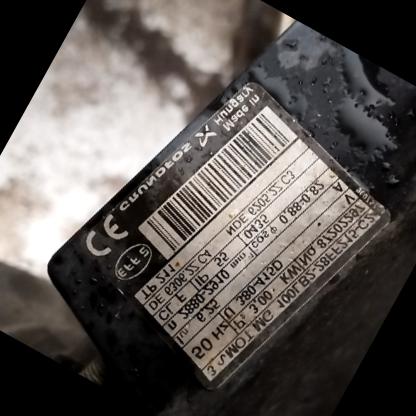
Klasa: tabliczka-znamionowa